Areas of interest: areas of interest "Shopping Mall"
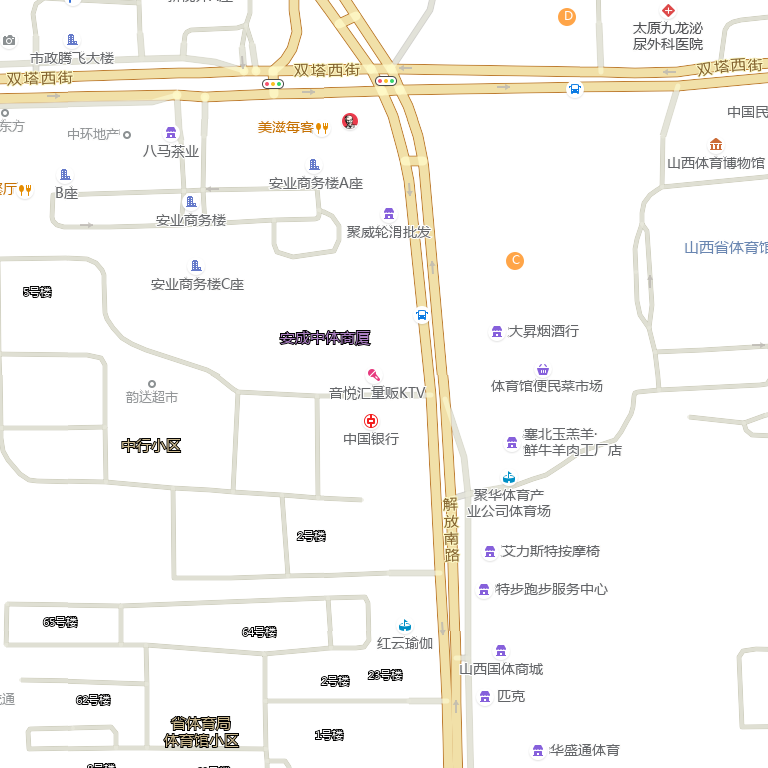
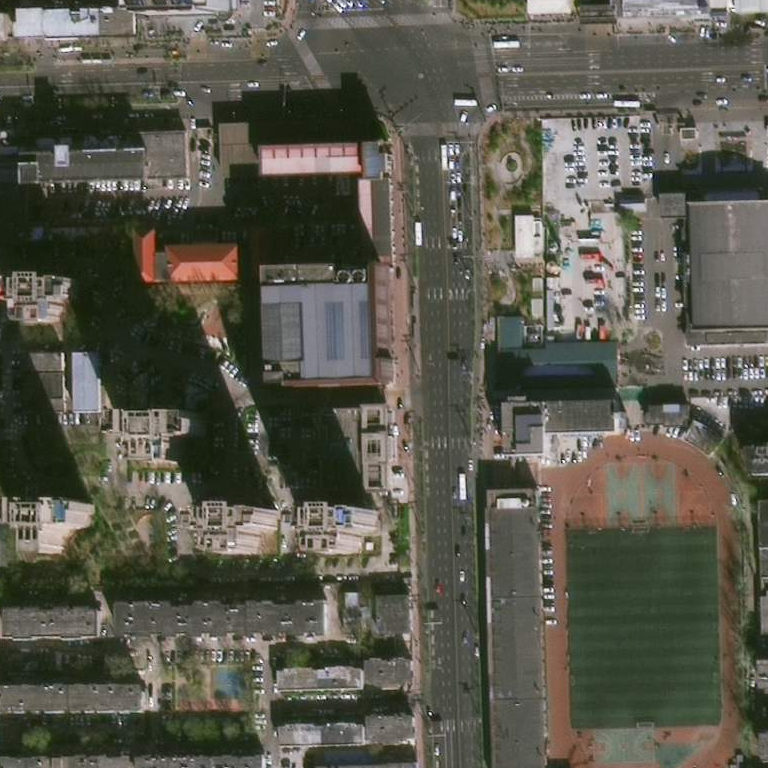